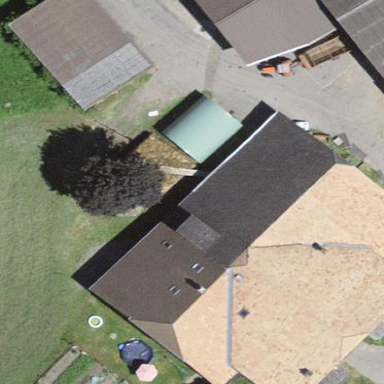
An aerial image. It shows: Farm building.